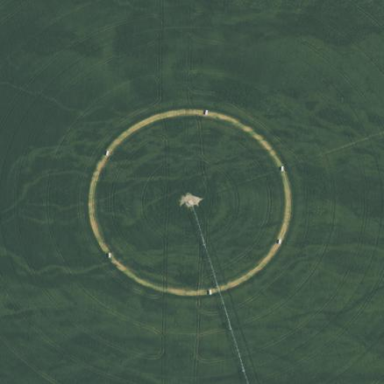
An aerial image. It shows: Farmland with pivot irrigation system.